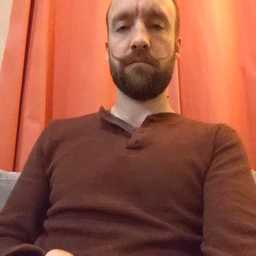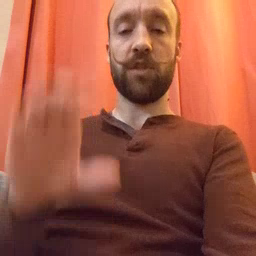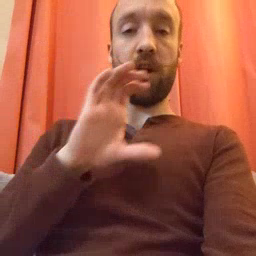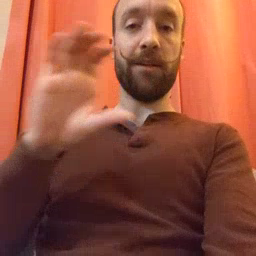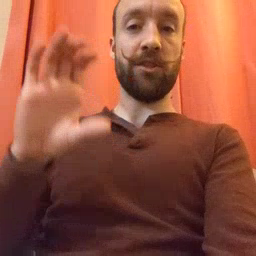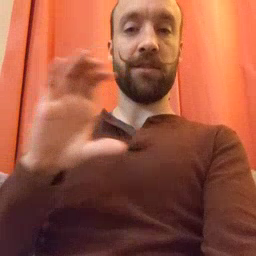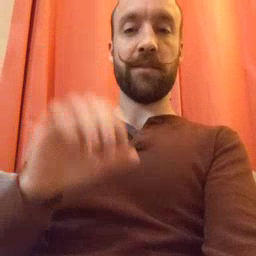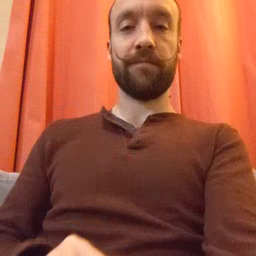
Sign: chocolate